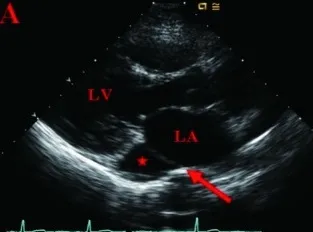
TTE showed left atrium with a linear, mobile, membrane-like structure (arrow) across left atrial appendage (asterisk) (A, B).
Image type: radiology (ultrasound)